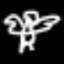
Label: angel